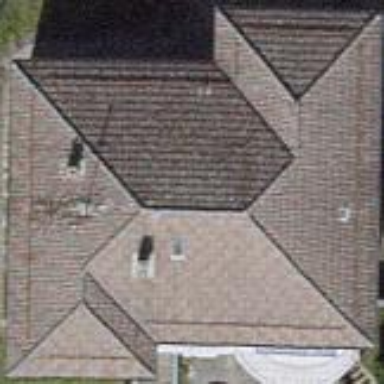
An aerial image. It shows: Hipped roof on residential building.